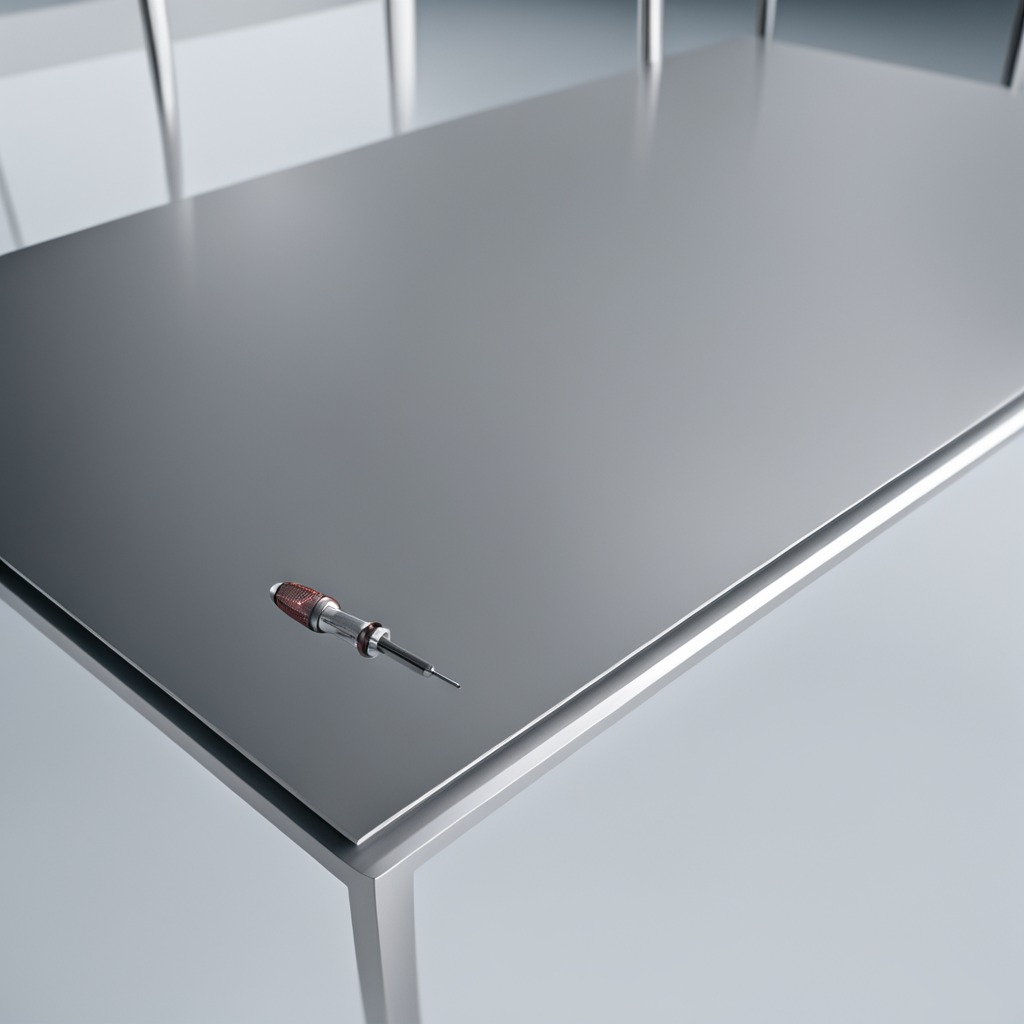
A screwdriver is lying on a stainless steel table in a high-end prototyping lab.